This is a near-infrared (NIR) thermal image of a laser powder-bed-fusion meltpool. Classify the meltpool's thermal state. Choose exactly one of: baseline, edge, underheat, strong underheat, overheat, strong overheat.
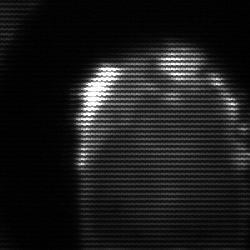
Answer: baseline